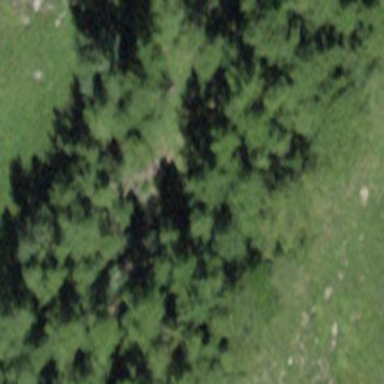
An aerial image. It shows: Forest area.